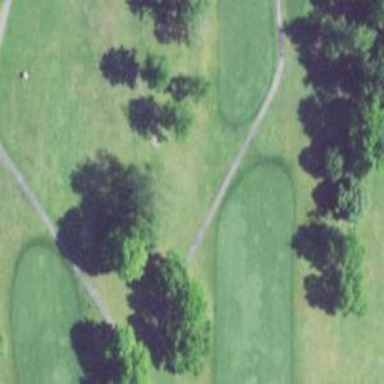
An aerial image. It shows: Asphalt path on golf course.